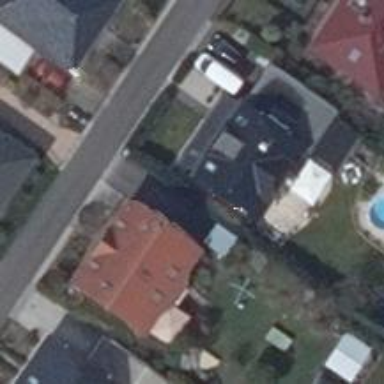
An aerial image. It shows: Simple and straightforward house.